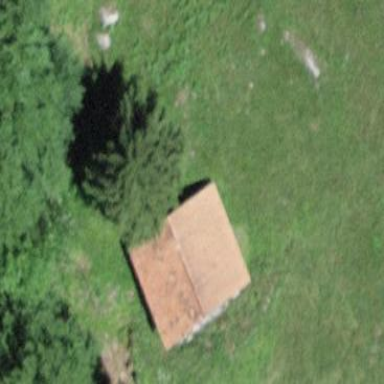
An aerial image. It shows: Barn.